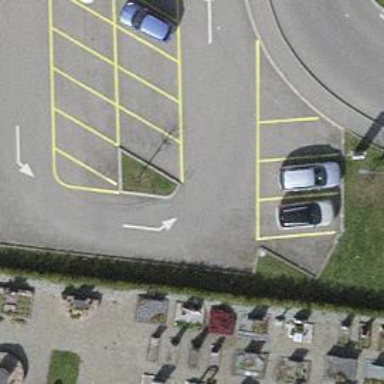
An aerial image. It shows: Parking aisle designated as service road.